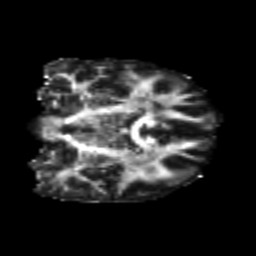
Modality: FA
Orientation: coronal
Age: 25
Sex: male
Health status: healthy
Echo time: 0.074 s